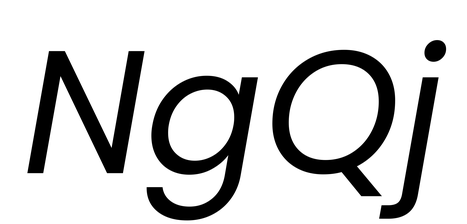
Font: Poppins-Italic